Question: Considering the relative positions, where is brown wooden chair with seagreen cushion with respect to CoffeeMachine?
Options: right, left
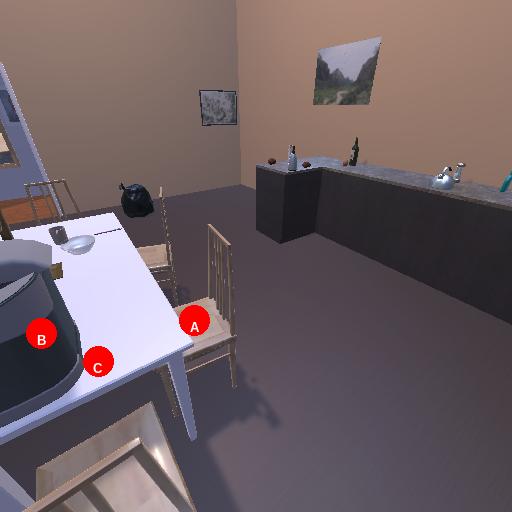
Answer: right